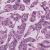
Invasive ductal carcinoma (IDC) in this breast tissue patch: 1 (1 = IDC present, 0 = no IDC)